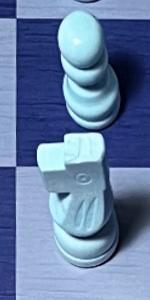
Label: Knight_White